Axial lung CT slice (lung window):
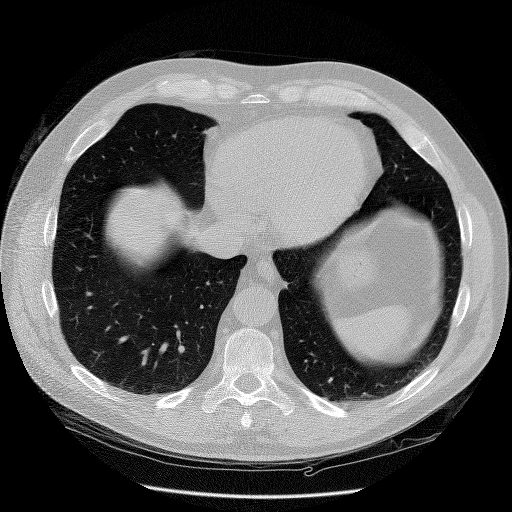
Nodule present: no